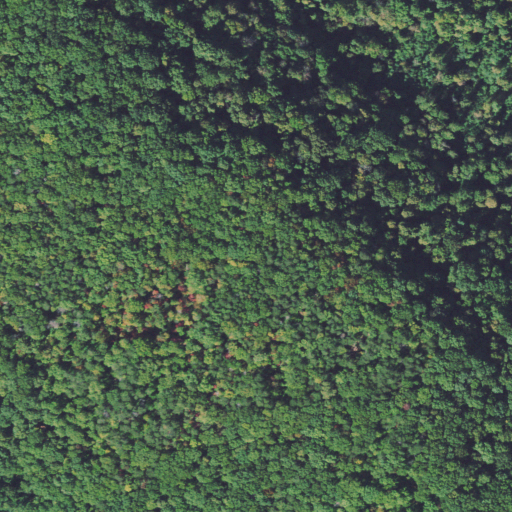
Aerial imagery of mountain in Tennessee named Little Top containing only deciduous forest